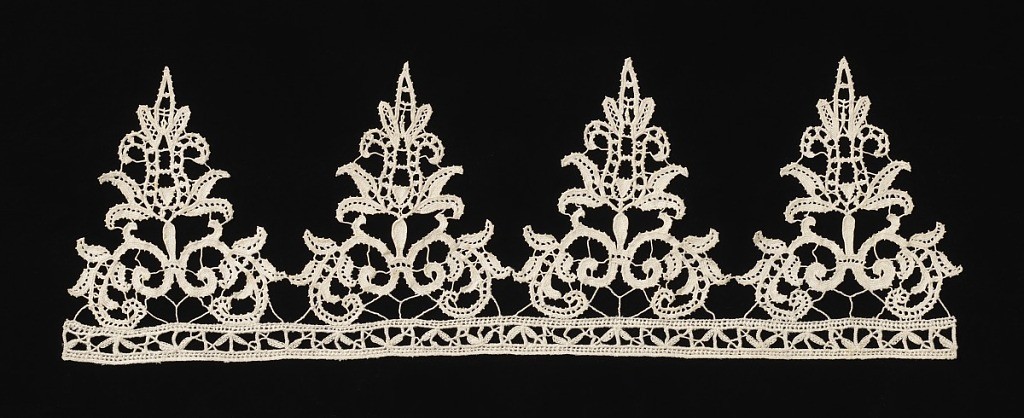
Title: Border
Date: early 17th century
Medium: linen Technique: needle lace
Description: Narrow band with four deep triangular pendants with scrolls and flowers.